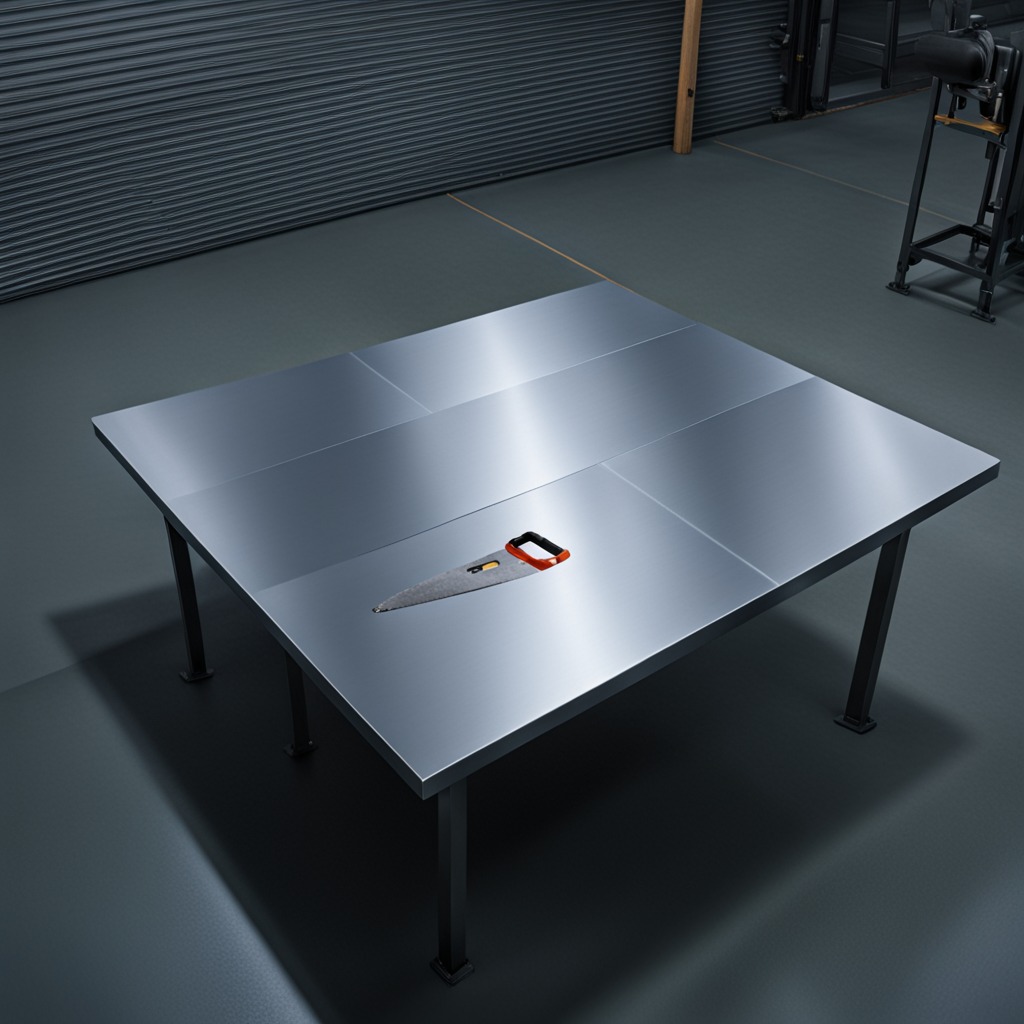
A metal saw is lying on the tabletop in the basement in the evening.